Question: I need to implement functionality of nightly process in my applications billing module. See the image of the tables involved.

Let me explain tables by their numbers in red. Basically this is an house allotment application database where the tenants can choose the billing plans and addons in it. Like we have inour mobile service.
Step: 1. This is the first most table, tbl_MSTBilling, where the enduser will create a plan with some addon. Addon is known as transaction type here. There billing plan general details are saved here in the same details where as the addons will get saved into table no 2 with reference of the billing plan, that is the billing plan id. Also here in table 1 we have two entities BillingDayOfMonth as integer and LatefeeAppliedDayOfMonth as int. Which takes input in between 1-31 (days of months).
Step 2: Now at the time of agreeement, tenant opts some billing plan that suits him and that billing plan is then attached with the agreement. In table 3 , we have agreement id and billingplanid. Now we agreement is generated the addons of billing plan from table 2 will get inserted into table 4. Here Agreement and BillingPlan has 1:1 relationship.
Sterp3: Now the scenario of nightly process come, which will occur every night. First it will check the Billing day of month in table 3, It will have to pull out the agreements id of all user having their billing day of month as today. Now on the basis of all agreements the rows from table 4 will get populated into table 5. Here TransactionDate will be null for each row and Statementdate will become current date. TransactionType of 4 is as same as TransactionTypeId of 5. Say we got 100 rows of 20 different AgreementId's.Also in the mean while we have to check in table 6 whether there is any bill due for agreement on the basis of includedinstatement, which is bit field. If this is included then it will get set to true.
Step 4: Taking table 5 and 7 a single row will get inserted to table 7 which will be the original bill.
So this is my entire query. . I hope i am clear to you. Any queries please put it.
'''
BEGIN TRY
BEGIN TRANSACTION
DECLARE @Today AS INT
--
SET @Today =12-- (SELECT DATEPART(DAY,GETDATE()))
-- First of all check for the agreements
INSERT INTO tbl_AccountTranscation (AgreementID,TranscationDate,TranscationTypeID,Amount,StatementDate)
SELECT AgreementId, NULL, TransactionType,Amount,GETDATE() FROM tbl_AgreementTransaction
WHERE AgreementId IN (SELECT AgreementId From tbl_MSTAgreement WHERE BillingDayOfMonth = @Today)
Declare @Count AS INT
SET @Count = (Select COUNT(*) FROM tbl_BillDue WHERE IncludedinStatement=0 AND AgreementID IN (SELECT AgreementId
From tbl_MSTAgreement
WHERE BillingDayOfMonth = @Today) )
IF @Count >0
BEGIN
INSERT INTO tbl_AccountTranscation (AgreementID,TranscationDate,TranscationTypeID,Amount,StatementDate)
Select AgreementId,NULL,-1,ISNULL(((ISNULL(TotalDueAmount,0)+ ISNULL(LateFeeAmount,0)) - ISNULL(AdjustmentAmount,0)),0) as Amount,
GETDATE() as StatementDate
From tbl_BillDue
Where IncludedinStatement = 0 and AgreementID IN ( SELECT AgreementId
From tbl_MSTAgreement
WHERE BillingDayOfMonth = @Today
)
END
--INSERT INTO tbl_MSTBill
--(AgreementId,OutStandingPayment,BillDate,BillDueDate,PaymentDate,AmountPaid)
--SELECT AgreementID, SUM(Amount) as Amount,StatementDate,NULL,NULL,NULL
--FROM tbl_AccountTranscation WHERE AgreementId IN ( SELECT AgreementId
-- From tbl_MSTAgreement
-- WHERE BillingDayOfMonth = 12)
--GROUP BY AgreementID, Amount,StatementDate
SELECT tbl_MSTAgreement.AgreementID, tbl_MSTAgreement.LateFeeApplyDayOfMonth, tbl_AccountTranscation.StatementDate,
SUM(tbl_AccountTranscation.Amount) as Amount
FROM tbl_AccountTranscation INNER JOIN
tbl_MSTAgreement ON tbl_AccountTranscation.AgreementID = tbl_MSTAgreement.AgreementID
GROUP BY tbl_MSTAgreement.AgreementID,Amount,tbl_MSTAgreement.LateFeeApplyDayOfMonth, tbl_AccountTranscation.StatementDate
COMMIT TRANSACTION
END TRY
BEGIN CATCH
ROLLBACK TRANSACTION
END CATCH
END
'''
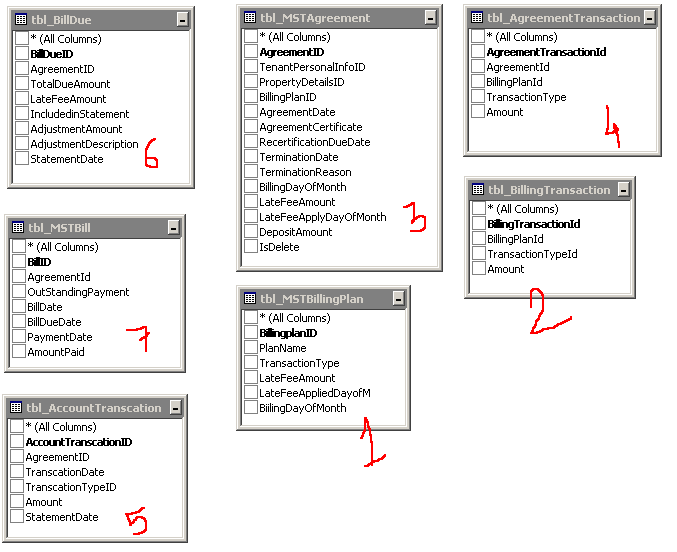
Answer: If it's the scheduling which is the hard part for you, you can either use either a scheduled job with the SQL Agent to do your nightly work in a stored procedure, or you can write a console application which does the same which you execute via Windows built-in scheduled tasks.
The code itself shouldn't be that hard from browsing your requirements.
Good luck :)